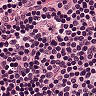
Metastatic tissue present: no